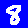
Digit: 8